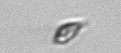
Label: Cryptophyta